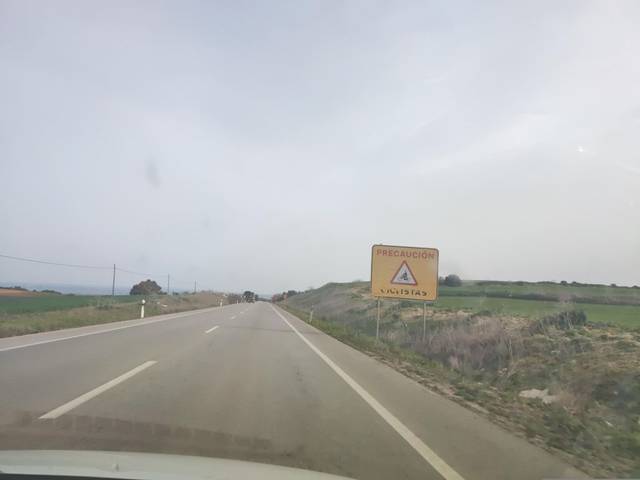
Region: Spain
Coordinates: 37.495, -5.639